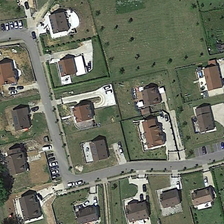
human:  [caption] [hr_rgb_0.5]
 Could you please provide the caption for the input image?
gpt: many buildings and green plants are in a medium residential area .

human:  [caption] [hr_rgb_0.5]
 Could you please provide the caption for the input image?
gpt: many buildings and green plants are in a medium residential area .

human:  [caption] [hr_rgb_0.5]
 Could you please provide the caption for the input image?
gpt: many buildings and green plants are in a medium residential area .

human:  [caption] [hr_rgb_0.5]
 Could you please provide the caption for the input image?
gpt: many buildings and green plants are in a medium residential area .

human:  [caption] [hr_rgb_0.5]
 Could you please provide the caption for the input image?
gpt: many buildings and green plants are in a medium residential area .